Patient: sex M, age 45
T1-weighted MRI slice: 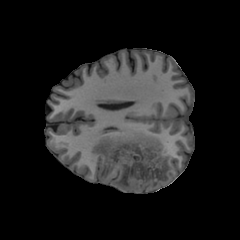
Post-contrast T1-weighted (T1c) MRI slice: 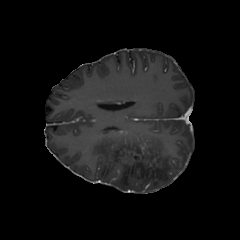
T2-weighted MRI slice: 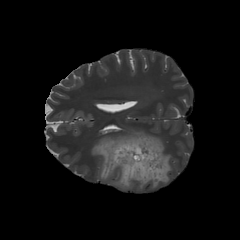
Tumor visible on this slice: yes
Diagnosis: Astrocytoma, IDH-wildtype
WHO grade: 2